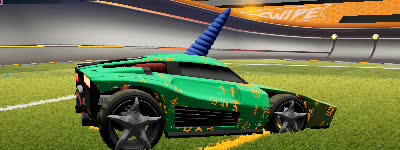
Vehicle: breakout